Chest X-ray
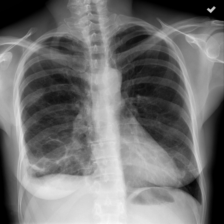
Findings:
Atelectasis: negative
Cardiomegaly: negative
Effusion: negative
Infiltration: negative
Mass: negative
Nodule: negative
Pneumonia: negative
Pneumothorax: negative
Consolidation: negative
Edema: negative
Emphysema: negative
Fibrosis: negative
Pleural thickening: negative
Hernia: negative